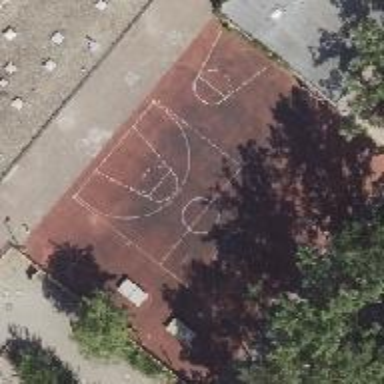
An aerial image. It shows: Basketball court located in leisure land pitch.